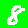
Digit: 8